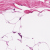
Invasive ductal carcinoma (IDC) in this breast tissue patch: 0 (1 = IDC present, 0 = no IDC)